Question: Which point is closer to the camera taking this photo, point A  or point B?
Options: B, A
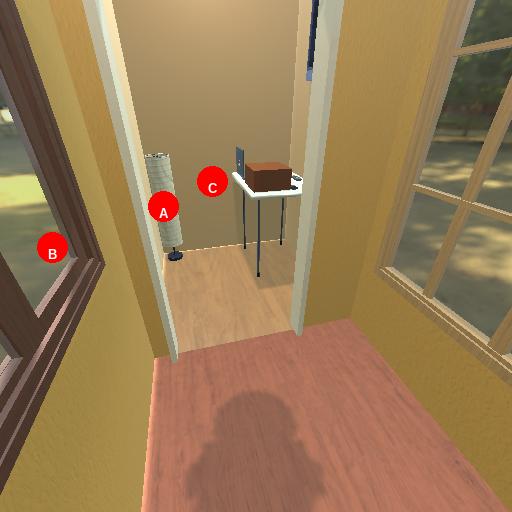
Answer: B